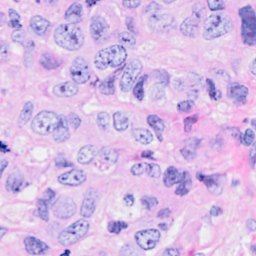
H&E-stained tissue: Breast